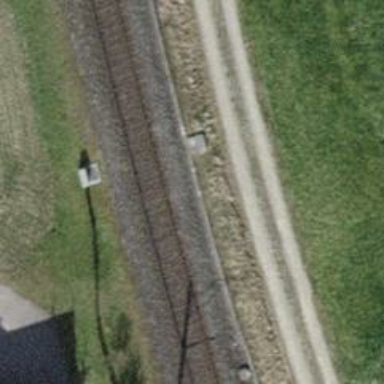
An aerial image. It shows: Single railway track with electrified contact line.